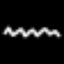
Label: squiggle